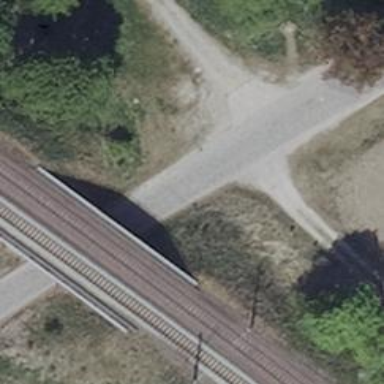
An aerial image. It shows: Unclassified road.